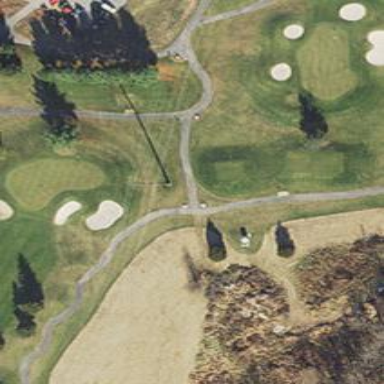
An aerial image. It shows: Path designated for golf carts.